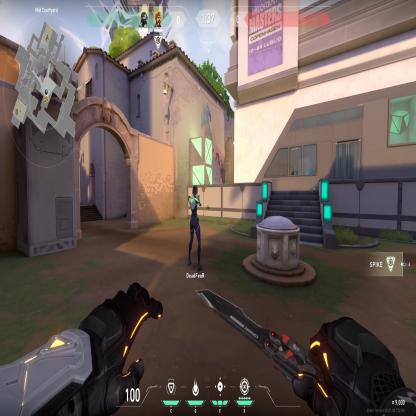
Label: teammate